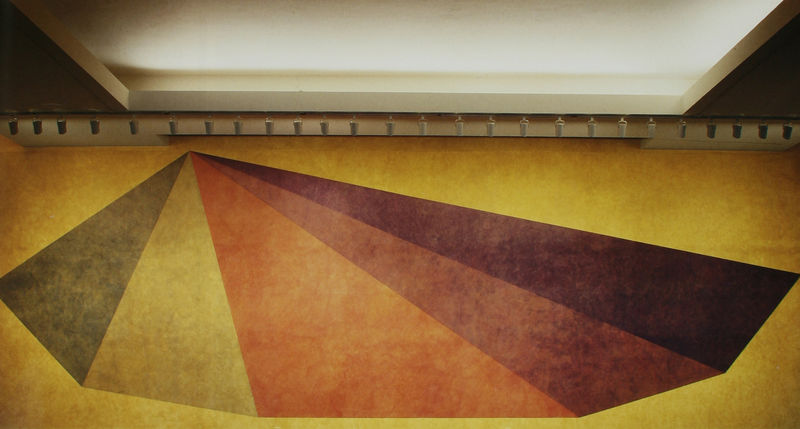
Titel: Brooklyn Museum, Brooklyn - Asymmetrical pyramid
Künstler: Sol Lewitt
Standort: Chester (Connecticut)
Institution: Privatsammlung
Schlagwörter: weiß, dreieck, gelb, grün, kubismus, braun, bunt, fenster, grau, lampe, lampen, licht, orange, raum, rot, muster, wand, boden, decke, leiste, abstrakt, farben, lila, violett, oben, strahl, salat, sol, dreiecke, lewitt, bordeaux, installation, polygon, ornge, geometire, sol lewitt, bordeux, fächerform, lewittisation, natinsalition, salation, sintallation, tinsalation